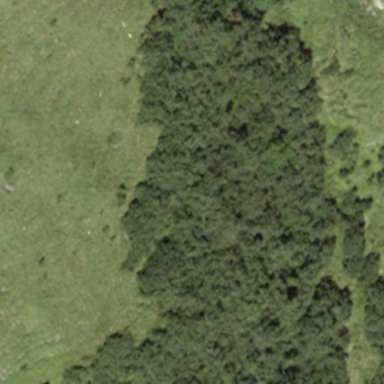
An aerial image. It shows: Beautiful woodland area.